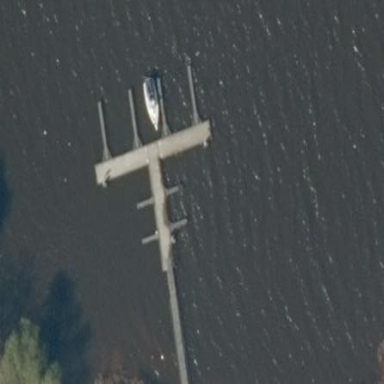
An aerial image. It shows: Man-made pier.